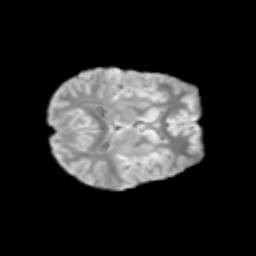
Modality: T2w
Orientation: axial
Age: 11
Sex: female
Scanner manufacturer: siemens
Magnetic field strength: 3 T
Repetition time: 3.8 s
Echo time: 0.07 s